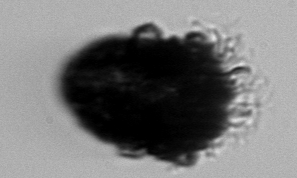
Label: Stenosemella_pacifica